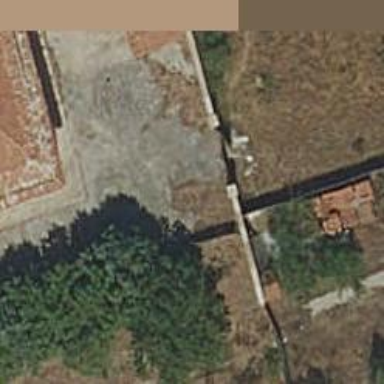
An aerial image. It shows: Wall barrier.